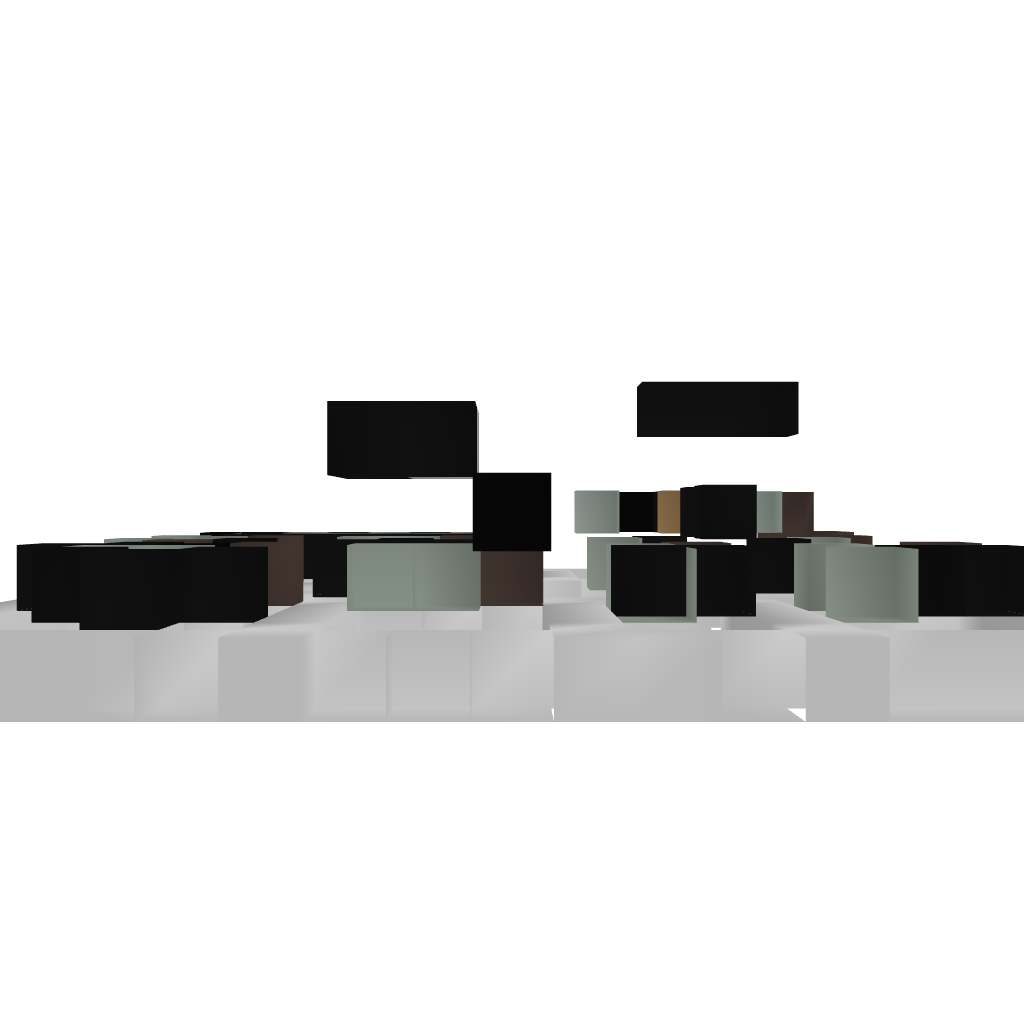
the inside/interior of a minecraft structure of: components